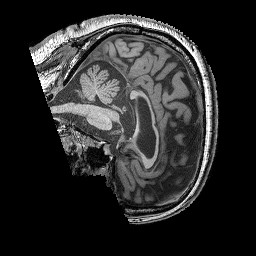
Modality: T1w
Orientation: sagittal
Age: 46
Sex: male
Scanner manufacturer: siemens
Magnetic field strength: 3 T
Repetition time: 2.25 s
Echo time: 0.00411 s